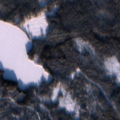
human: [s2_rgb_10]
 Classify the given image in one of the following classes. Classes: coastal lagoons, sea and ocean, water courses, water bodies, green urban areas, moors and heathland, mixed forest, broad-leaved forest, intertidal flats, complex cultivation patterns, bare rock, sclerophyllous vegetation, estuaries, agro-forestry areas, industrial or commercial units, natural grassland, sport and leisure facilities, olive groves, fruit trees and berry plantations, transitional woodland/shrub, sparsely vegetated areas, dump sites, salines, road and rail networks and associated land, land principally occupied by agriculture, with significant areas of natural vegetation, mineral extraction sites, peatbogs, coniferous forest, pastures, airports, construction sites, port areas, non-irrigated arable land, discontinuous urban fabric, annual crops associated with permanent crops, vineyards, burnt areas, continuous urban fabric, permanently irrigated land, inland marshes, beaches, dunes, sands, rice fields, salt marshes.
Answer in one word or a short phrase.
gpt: coniferous forest, water bodies